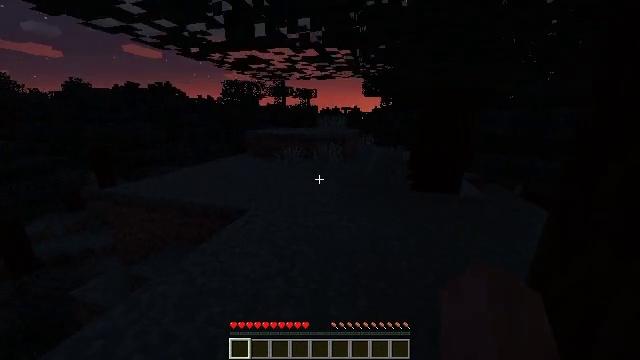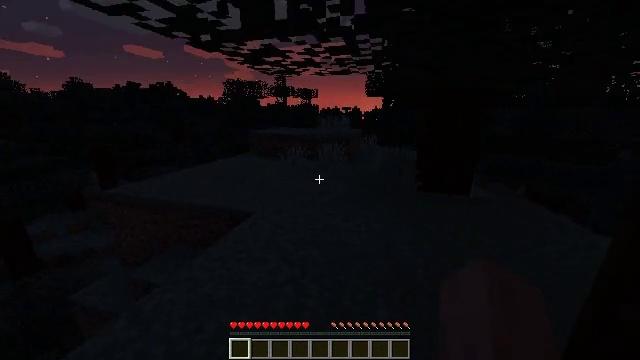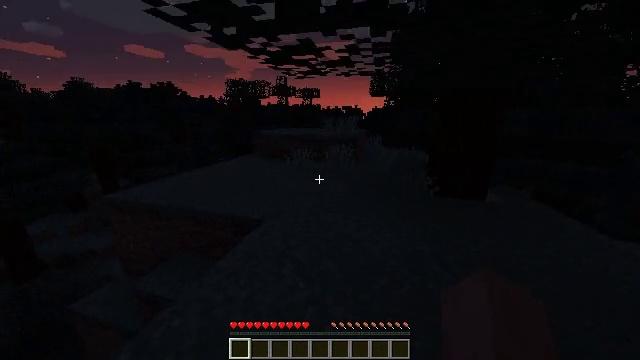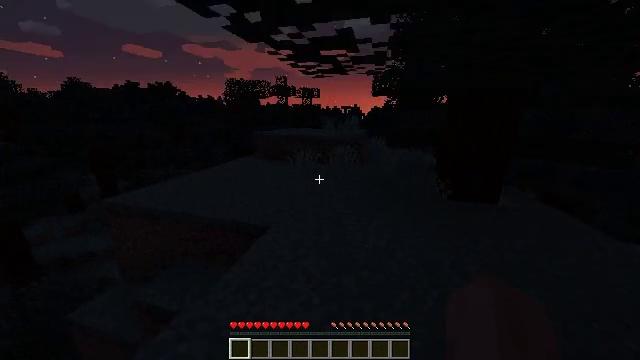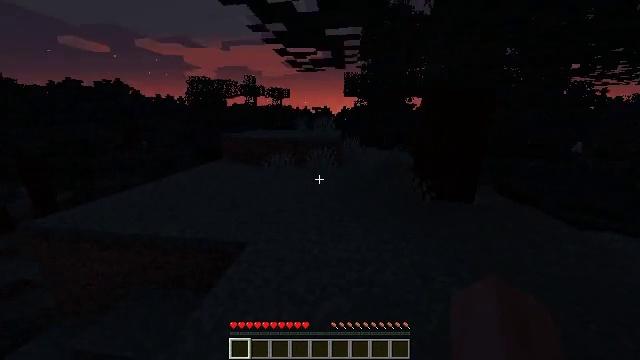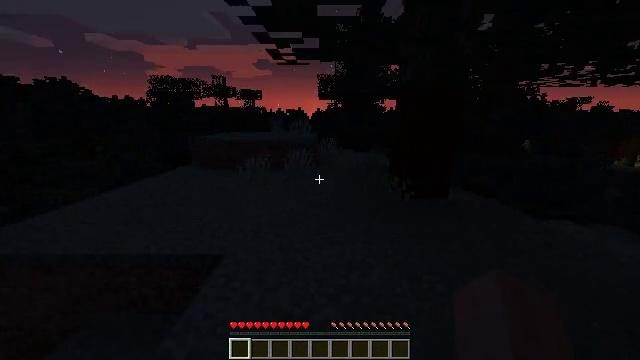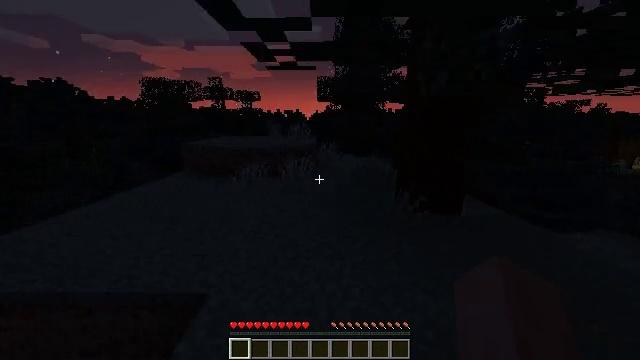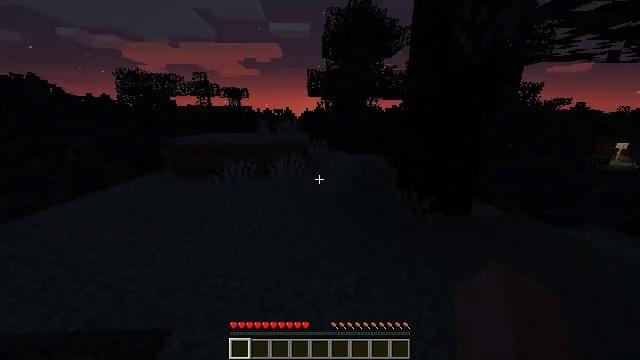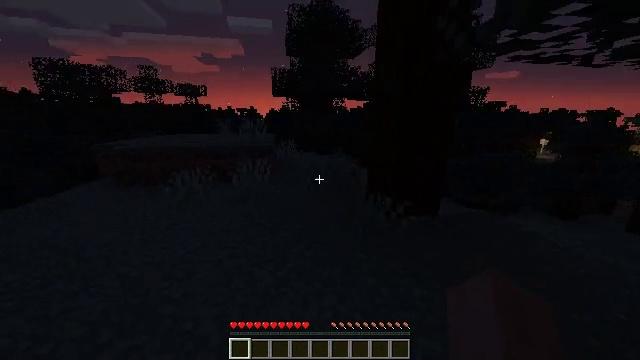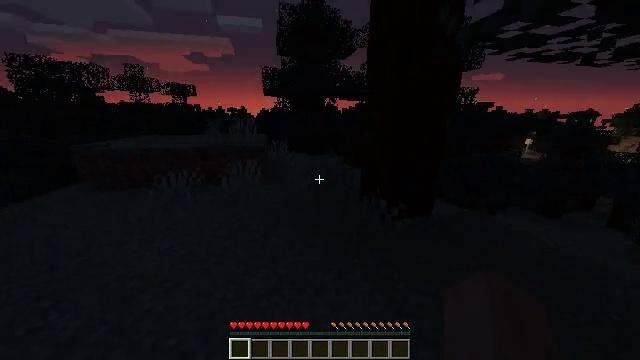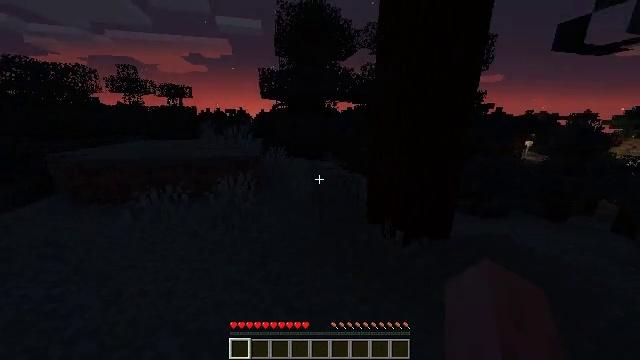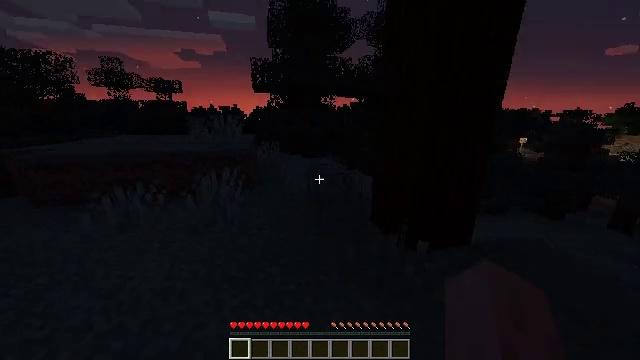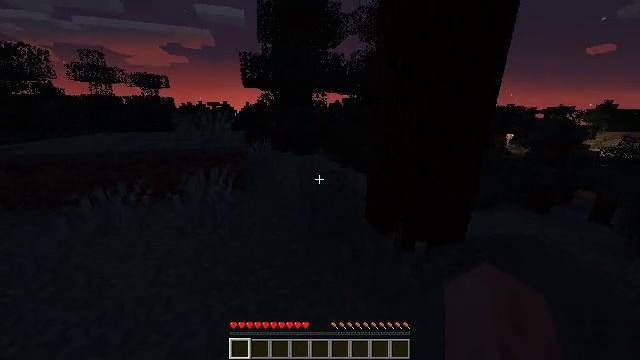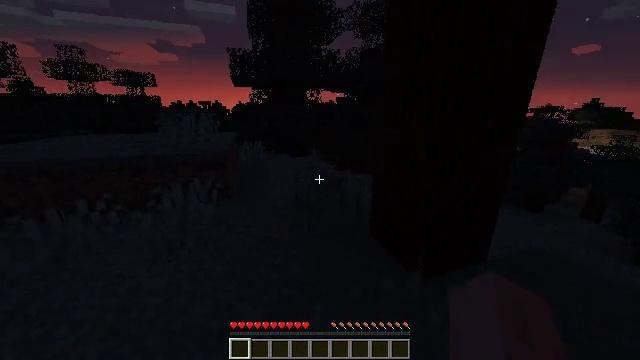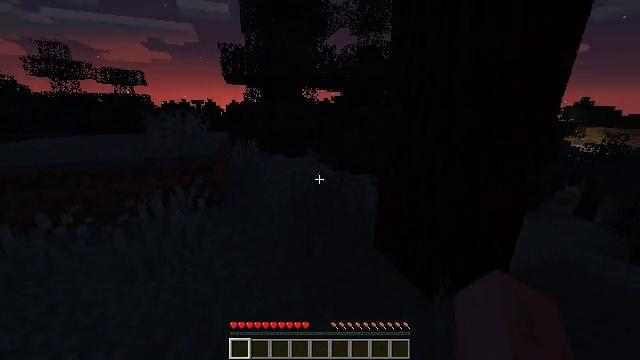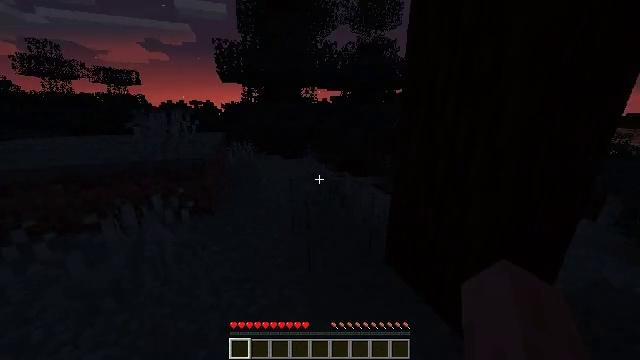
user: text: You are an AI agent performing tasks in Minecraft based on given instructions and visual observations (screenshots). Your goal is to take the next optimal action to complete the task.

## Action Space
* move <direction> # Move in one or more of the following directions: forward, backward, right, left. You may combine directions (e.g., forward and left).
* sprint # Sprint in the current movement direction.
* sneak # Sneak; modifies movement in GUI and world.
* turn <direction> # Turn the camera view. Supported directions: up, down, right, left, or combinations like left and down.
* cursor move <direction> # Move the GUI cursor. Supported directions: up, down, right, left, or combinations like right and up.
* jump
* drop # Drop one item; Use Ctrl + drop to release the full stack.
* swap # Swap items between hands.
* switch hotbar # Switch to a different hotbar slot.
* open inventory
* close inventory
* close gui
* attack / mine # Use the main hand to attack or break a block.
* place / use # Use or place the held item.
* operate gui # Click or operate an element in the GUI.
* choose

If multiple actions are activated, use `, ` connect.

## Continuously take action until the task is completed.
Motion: motion action
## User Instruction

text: Remove an emerald from the inventory.
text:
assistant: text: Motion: move forward and move left, sprint
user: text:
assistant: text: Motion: move forward and move left, sprint
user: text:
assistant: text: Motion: move forward, sprint
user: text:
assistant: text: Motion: move forward, sprint, turn right
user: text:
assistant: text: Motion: move forward, sprint, turn right, jump
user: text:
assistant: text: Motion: move forward, sprint, jump
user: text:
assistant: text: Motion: move forward, sprint, turn right, jump
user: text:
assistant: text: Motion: move forward, sprint, turn right
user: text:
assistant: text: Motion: move forward, sprint, turn right, jump
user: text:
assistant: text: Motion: move forward, sprint, jump
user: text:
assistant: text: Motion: move forward, sprint, turn right, jump
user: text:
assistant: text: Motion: move forward, sprint, turn right
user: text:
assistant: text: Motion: move forward, sprint, turn right
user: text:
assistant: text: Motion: move forward, sprint, turn right
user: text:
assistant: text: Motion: move forward, sprint
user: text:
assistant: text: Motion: move forward, sprint
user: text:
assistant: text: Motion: move forward, sprint
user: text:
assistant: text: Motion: move forward, sprint
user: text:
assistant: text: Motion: move forward, sprint
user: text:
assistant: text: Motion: move forward, sprint, turn right and down
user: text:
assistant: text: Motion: move forward, sprint, turn right and down
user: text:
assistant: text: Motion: move forward, sprint, turn right
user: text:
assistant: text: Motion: move forward, sprint, turn right and down
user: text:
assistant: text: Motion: move forward, sprint, turn right and down
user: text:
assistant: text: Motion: move forward, sprint, turn right
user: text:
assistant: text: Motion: move forward, sprint, turn right
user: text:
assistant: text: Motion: move forward, sprint, turn right and down
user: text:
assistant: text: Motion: move forward, sprint, turn right and down
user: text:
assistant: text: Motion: move forward, sprint, turn right
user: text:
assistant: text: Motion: move forward, sprint, turn right